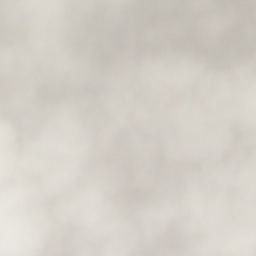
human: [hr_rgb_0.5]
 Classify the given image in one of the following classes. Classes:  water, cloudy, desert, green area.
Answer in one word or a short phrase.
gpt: cloudy